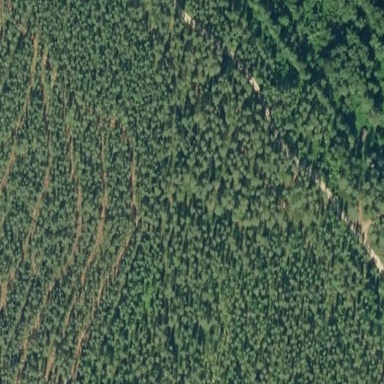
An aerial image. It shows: Forest area.